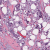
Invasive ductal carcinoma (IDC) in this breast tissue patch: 1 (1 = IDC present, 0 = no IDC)